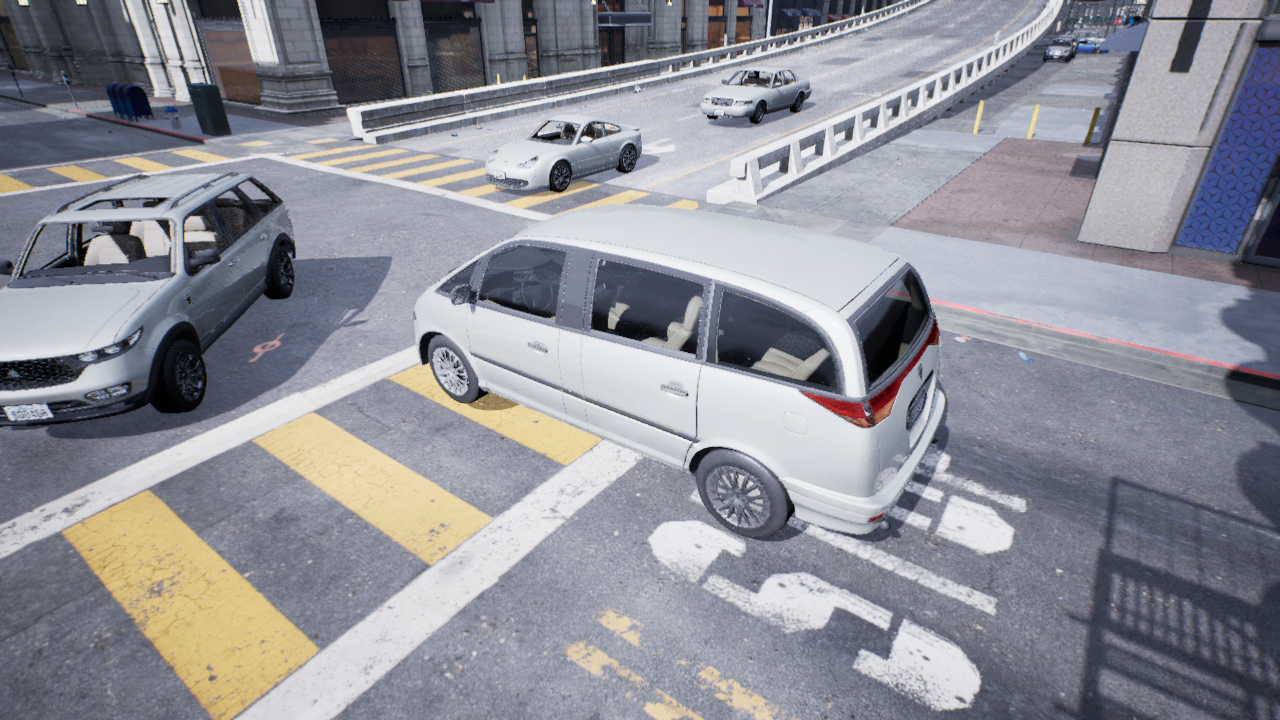
Venue: residential
Lighting: overcast
Vehicle rig: minivan